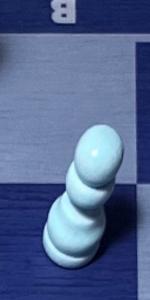
Label: Pawn_White